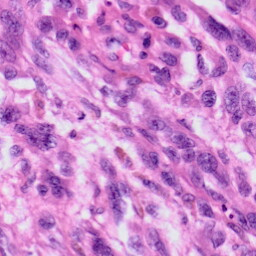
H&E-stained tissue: Skin